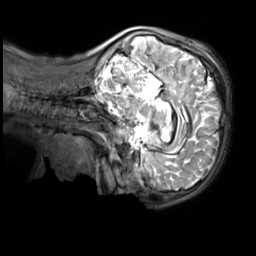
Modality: T2w
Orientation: sagittal
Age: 11
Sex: male
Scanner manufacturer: siemens
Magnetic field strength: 3 T
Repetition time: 3.2 s
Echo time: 0.408 s